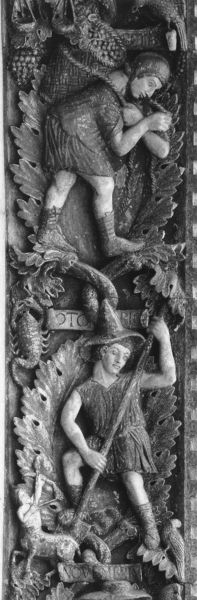
Titel: Hauptportal von S. Marco, Venedig
Standort: Venedig, S. Marco (EU - I - Venetien)
Schlagwörter: vogel, hut, blatt, tugend, arbeit, bauern, trauben, relief, schuhe, stab, ernte, kiepe, figuren, wein, bauer, tor, schwarzweiß, fabelwesen, landwirtschaft, lese, weinberg, spitzhut, holzschnitzerei, skorpion, figuren+kiepe, frau+mann+hut